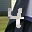
Label: 4